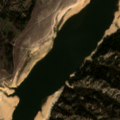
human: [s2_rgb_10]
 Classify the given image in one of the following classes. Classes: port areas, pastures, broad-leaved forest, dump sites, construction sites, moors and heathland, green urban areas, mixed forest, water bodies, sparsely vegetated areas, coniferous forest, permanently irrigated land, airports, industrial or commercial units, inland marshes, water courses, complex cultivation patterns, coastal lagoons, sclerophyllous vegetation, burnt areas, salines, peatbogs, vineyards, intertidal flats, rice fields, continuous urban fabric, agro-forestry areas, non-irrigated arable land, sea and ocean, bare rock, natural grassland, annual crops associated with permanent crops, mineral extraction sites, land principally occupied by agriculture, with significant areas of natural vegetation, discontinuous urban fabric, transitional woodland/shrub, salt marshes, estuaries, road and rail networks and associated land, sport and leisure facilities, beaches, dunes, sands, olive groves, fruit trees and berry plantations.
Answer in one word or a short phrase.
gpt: complex cultivation patterns, mixed forest, natural grassland, water bodies